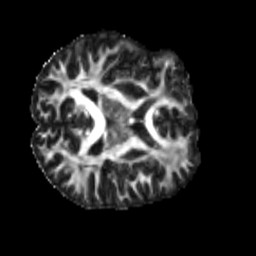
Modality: FA
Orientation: axial
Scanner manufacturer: siemens
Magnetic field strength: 3 T
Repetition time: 4 s
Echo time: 0.0594 s